Question: Count the number of objects in the diagram.
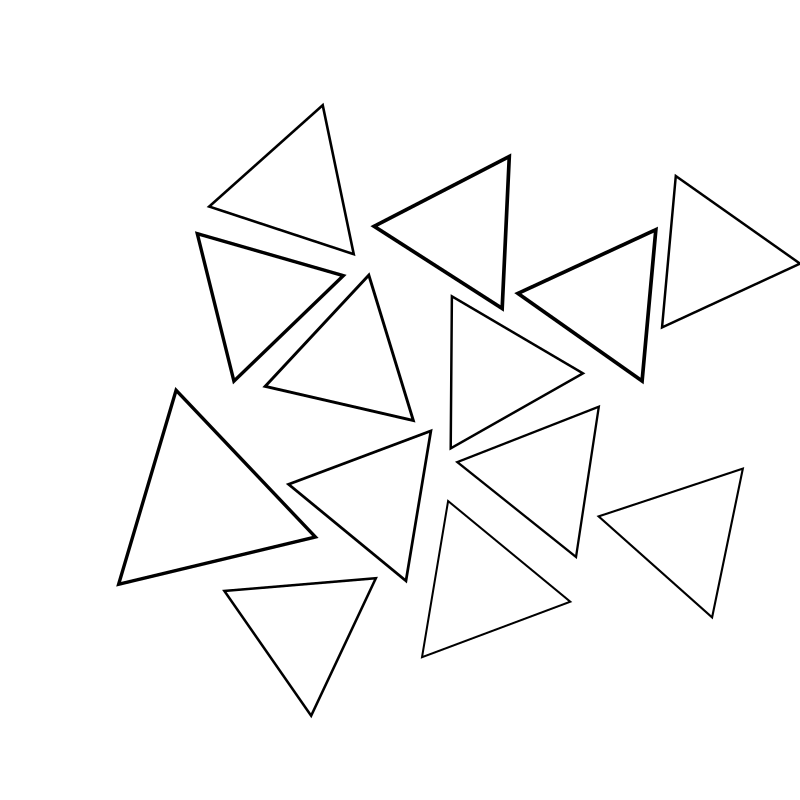
Answer: 13